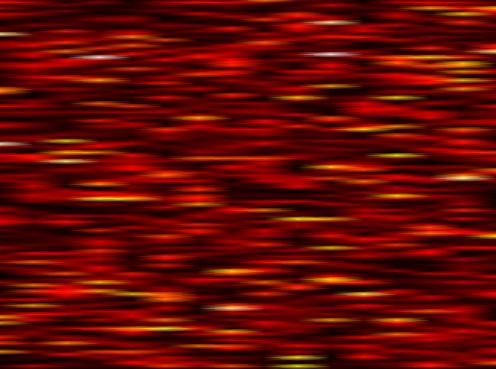
Label: UFMC